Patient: sex M, age 31
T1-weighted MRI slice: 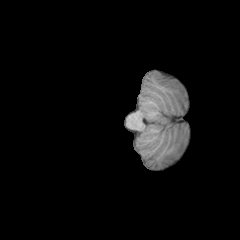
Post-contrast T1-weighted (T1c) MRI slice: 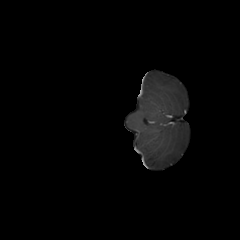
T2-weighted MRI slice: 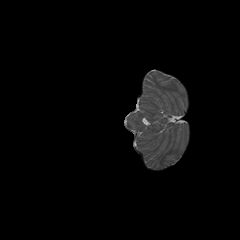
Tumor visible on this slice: no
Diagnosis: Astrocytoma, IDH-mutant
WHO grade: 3